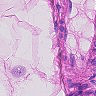
Metastatic tissue present: no